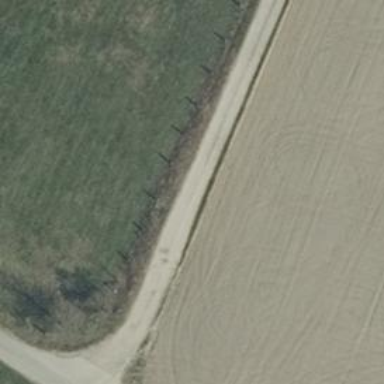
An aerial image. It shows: Track with grade2 tracktype.